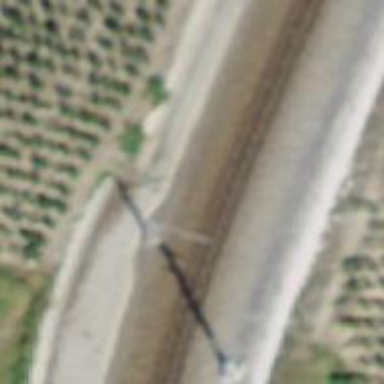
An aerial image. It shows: Catenary mast for power lines.